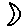
Label: moon